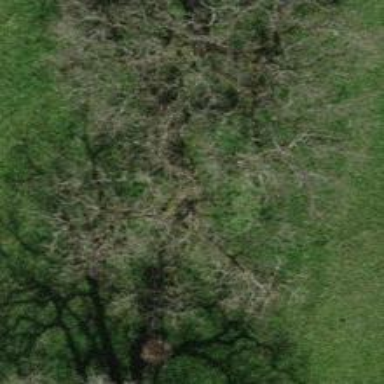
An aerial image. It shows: Beautiful tree in nature.